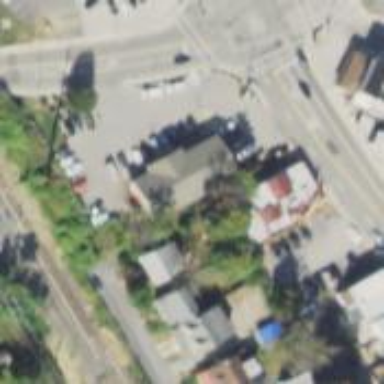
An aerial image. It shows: Convenience shop.